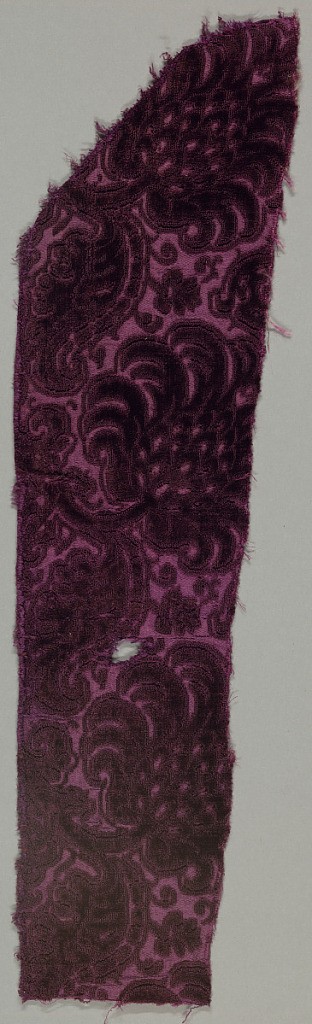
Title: Fragment
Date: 17th century
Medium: silk Technique: cut and uncut supplementary warp pile (velvet) on satin ground
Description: Fragment of deep purple cut and uncut velvet on self-colored satin ground. Design of large-scale branches with leaf and blossom. One horizontal row of design remains with branches curving to the left.